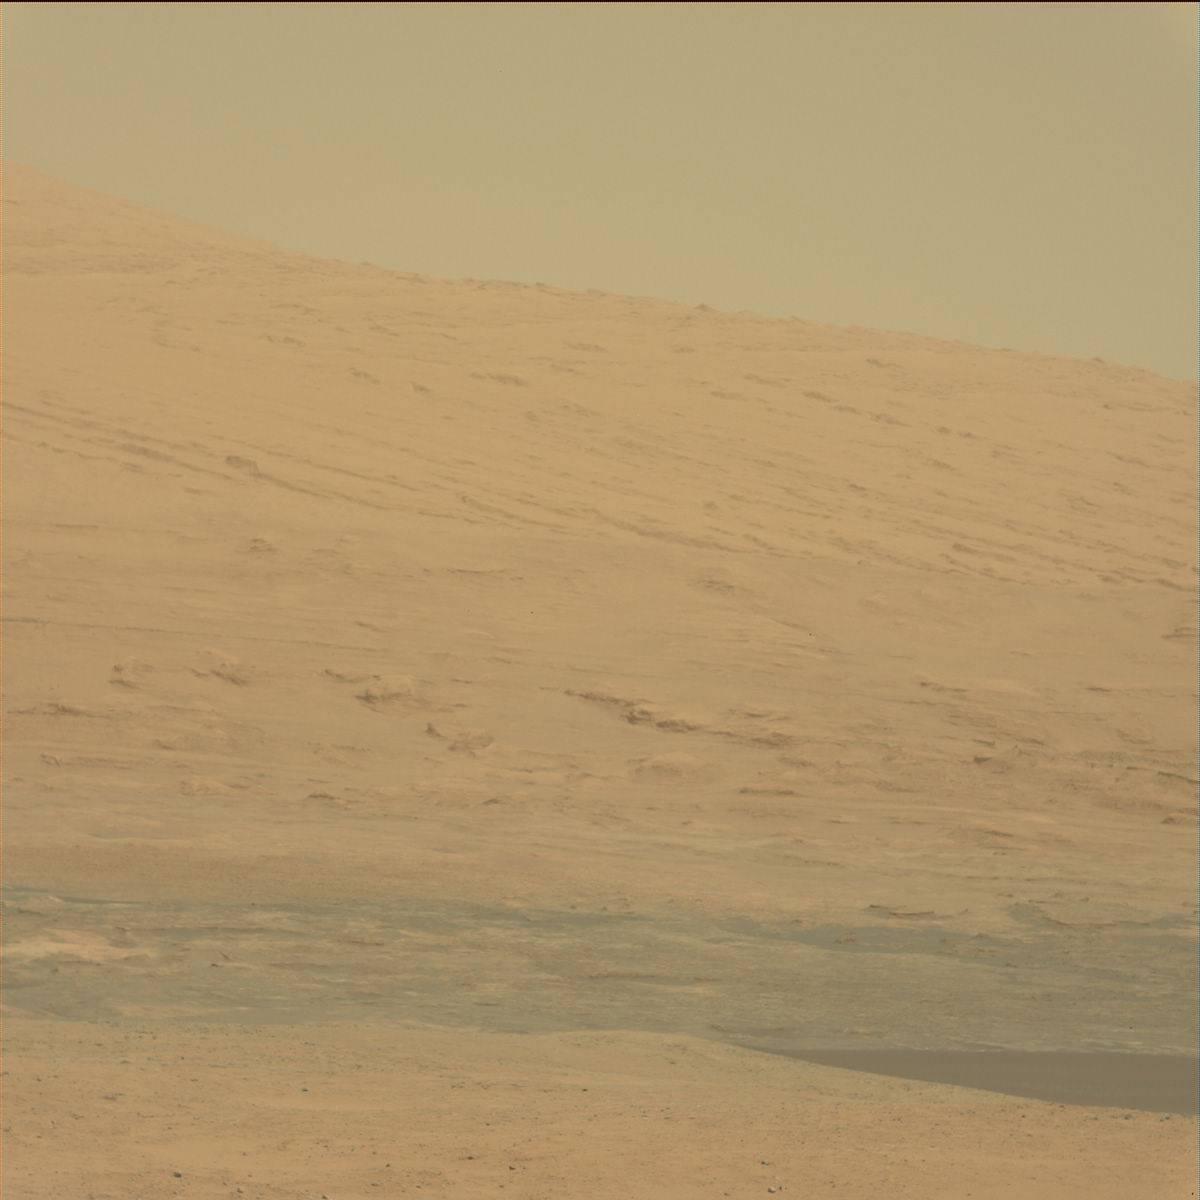
Terrain classes present: Ridge, Sand / Soil, Sky